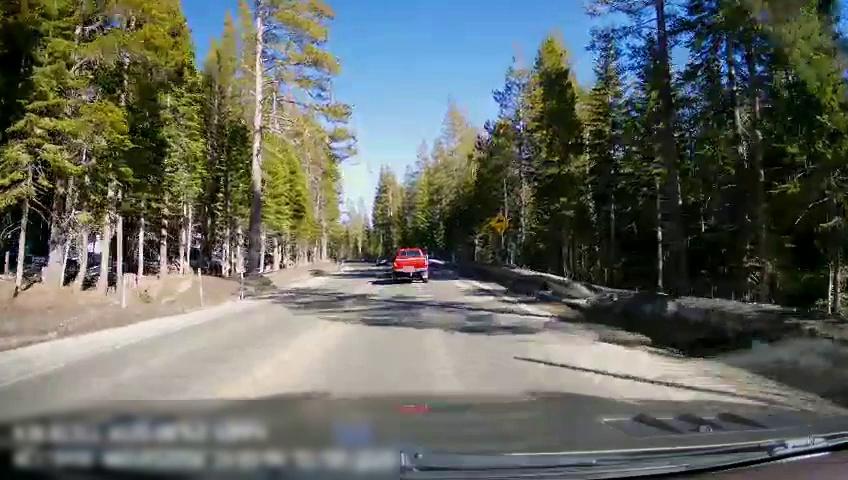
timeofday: Day
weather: Sunny
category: Drivable Space
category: Vehicles | Car
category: Vehicles | Truck
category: Traffic | Signs